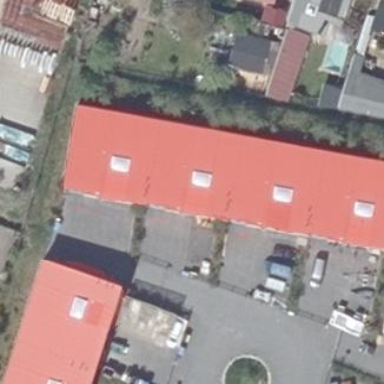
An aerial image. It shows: Industrial building with red metal skillion roof oriented across.